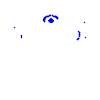
Particle: pion